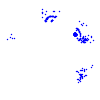
Particle: electron